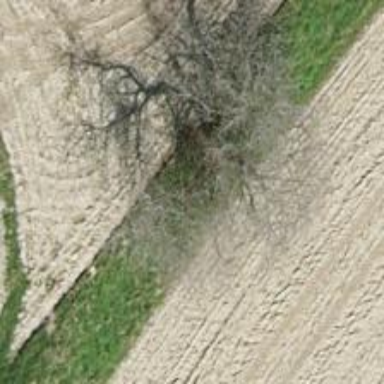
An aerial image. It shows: Beautiful tree in nature.